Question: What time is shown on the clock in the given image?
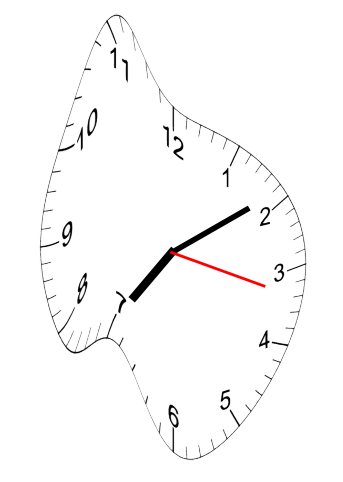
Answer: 07:09:17